Question: I'm trying run the following code, however I cannot use 'encodeBase64()'.
I've already tried to import such libraries using .

How can I make it work?
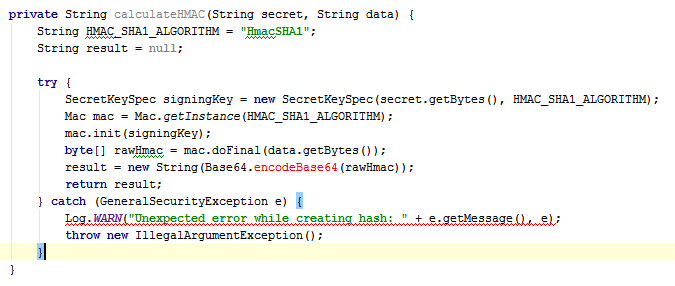
Answer: use this:
'''
String result = Base64.encodeToString(data, Base64.DEFAULT);
'''
instead of what you are using, i also advise you to use:
'.getBytes("UTF-8");' instead of 'data.getBytes();'
UTF-8 is always a better choice.
hope this will help you.